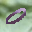
Label: 0